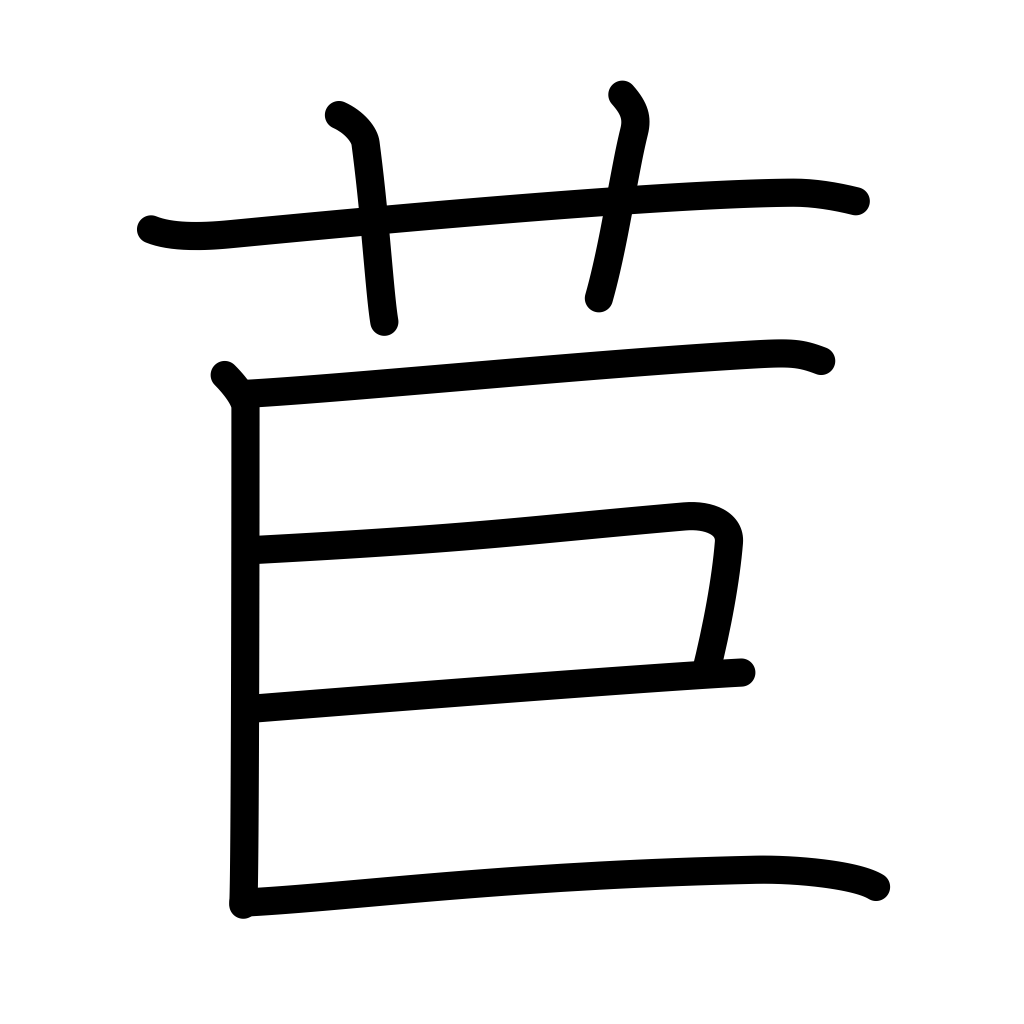
Meaning: torch